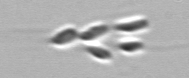
Label: Dinobryon